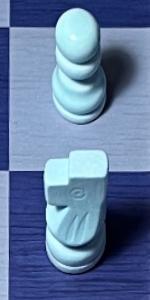
Label: Knight_White